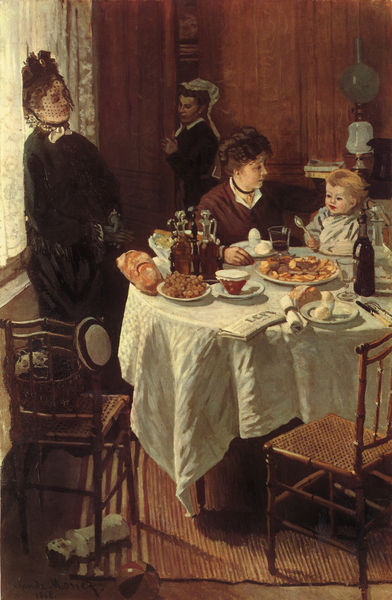
Titel: Le Déjeuner, Das Mittagsmahl
Künstler: Claude Monet
Standort: Frankfurt (am Main)
Institution: Das Städel, Städelsches Kunstinstitut und Städtische Galerie
Schlagwörter: gemälde, gruppe, hand, schatten, wasser, weiß, frauen, impressionismus, menschen, mädchen, ocker, sitzen, braun, cafe, damen, femmes, fenster, frankreich, frau, frisur, getränk, glas, grau, handschuhe, holz, hut, hüte, kleid, lampe, licht, profil, raum, schmuck, schwarz, stuhl, stühle, szene, tisch, tür, zeichnung, zimmer, hund, obst, rot, schleier, tuch, ball, beige, gesellschaft, haube, malerei, schleife, teppich, blond, flasche, flaschen, gläser, mütze, regal, trinken, wand, bluse, diener, dienerin, falten, kleidung, kragen, messer, schüssel, stehen, teller, trauer, bild, möbel, tischdecke, tischtuch, vorhang, öl, boden, interieur, stoff, familie, kind, mutter, genre, trauben, magd, bücher, schrank, wohnzimmer, ecke, beobachten, halsband, parkett, kette, baby, lehnen, diner, essen, löffel, wein, gardine, gardinen, vorhänge, weiber, witwe, holzboden, kaffee, zopf, monet, gestreift, manet, bedienstete, korb, zofe, brot, esszimmer, tasse, esstisch, stube, tee, edouard manet, kropfband, serviette, belichtung, füttern, geschirr, zeitung, bedienung, dienstboten, häubchen, mahlzeit, puppe, kleinkind, rolle, karaffe, tassen, besuch, maserung, mamsell, leibl, beerdigung, gebäck, weintrauben, besteck, flüssigkeit, fensterbank, chaise, chambre, tapis, frühstück, zipfel, familienbild, lätzchen, holzwand, traube, femme, korbstuhl, fenetre, anlehnen, zuschauen, frauenporträt, weinflasche, netz, haushälterin, gabel, spielzeug, realisme, bord, vin, eier, petroleumlampe, pfanne, enfant, fille, eckschrank, lebensmittel, adolph menzel, am tisch, bierflaschen, dienstbotin, dienstmaedchen, essig, franzoesische kunst, frühstücken, frühstücksei, frühstückstisch, gedeckter tisch, hausmädchen, holzstühle, karaffen, kekse, kinderstuhl, krarffen, eduard, mansell, möblierung, personal, schlabberlatz, serviettenrolle, tischs, tühle, zolboden, speise, matin, table, flten, bonne, scene, famille, chaises, repas, oeuf, damenkränzchen, vie, mäschen, ei, biedermeierzeit, frühstücksszene, ohne hausherrn, realiste, restaurant, chais, file, 19eme, relaisme, meubles